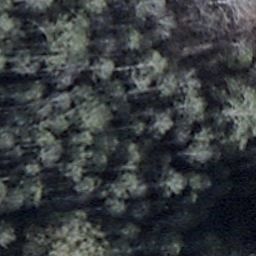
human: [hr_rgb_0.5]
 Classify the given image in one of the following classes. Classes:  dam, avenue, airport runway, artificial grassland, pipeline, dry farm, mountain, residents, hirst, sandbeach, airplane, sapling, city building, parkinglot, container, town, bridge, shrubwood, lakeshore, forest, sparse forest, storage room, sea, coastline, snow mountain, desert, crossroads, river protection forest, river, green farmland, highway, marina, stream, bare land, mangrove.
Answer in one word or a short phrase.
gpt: shrubwood